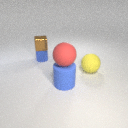
small blue rubber cylinder below small brown metal cube